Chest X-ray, PA view. Patient: 24 years old, sex F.
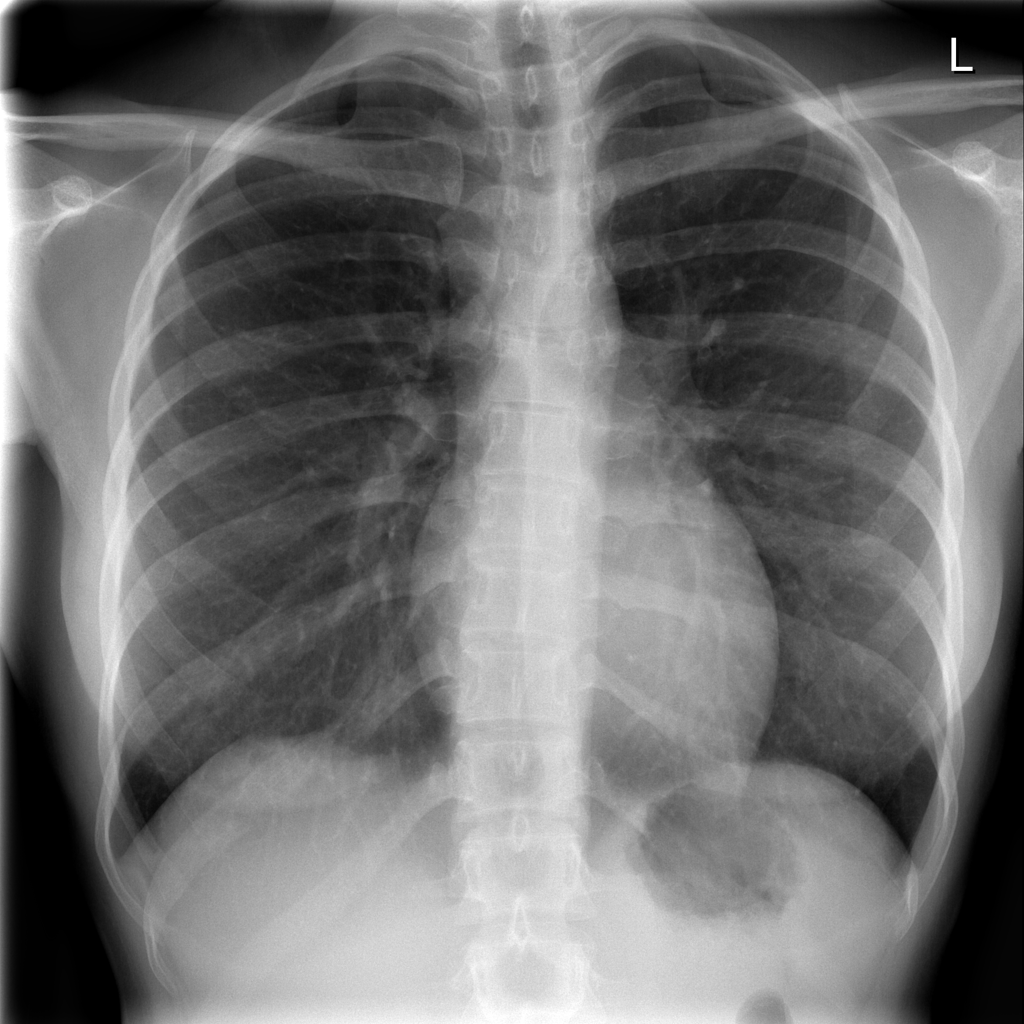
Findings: No Finding